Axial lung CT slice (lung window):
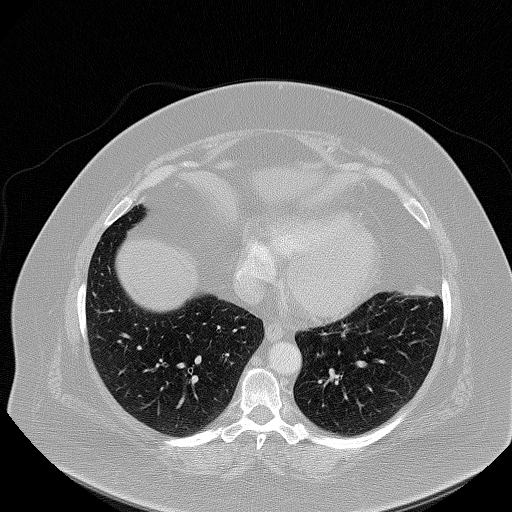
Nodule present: no